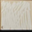
Piece: xx